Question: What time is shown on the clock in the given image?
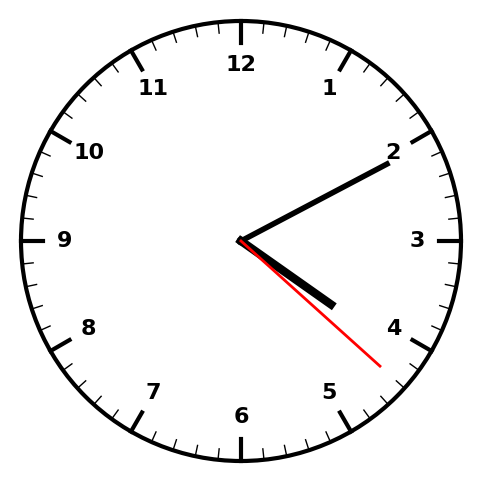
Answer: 04:10:22